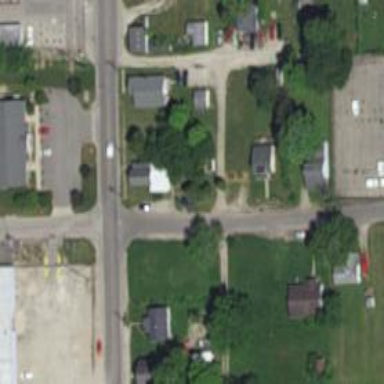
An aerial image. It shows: Alley classified as service road.